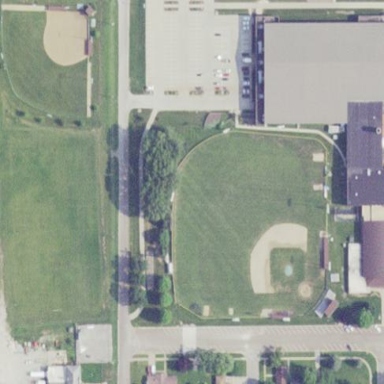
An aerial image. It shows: Baseball pitch for leisure land activities.